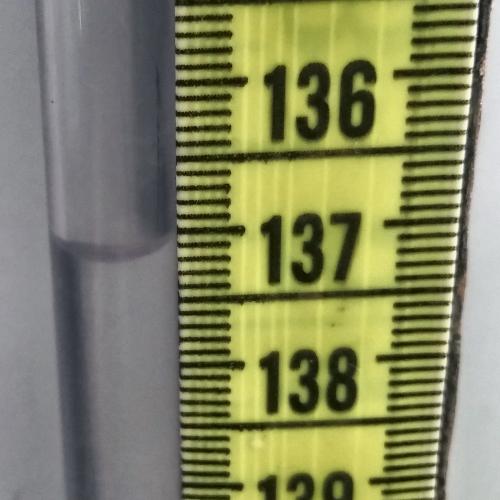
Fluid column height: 137.1 cm